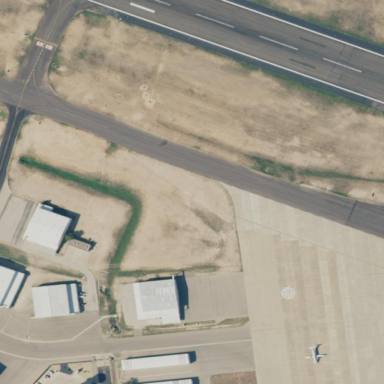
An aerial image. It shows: Apron at the airport with concrete surface.